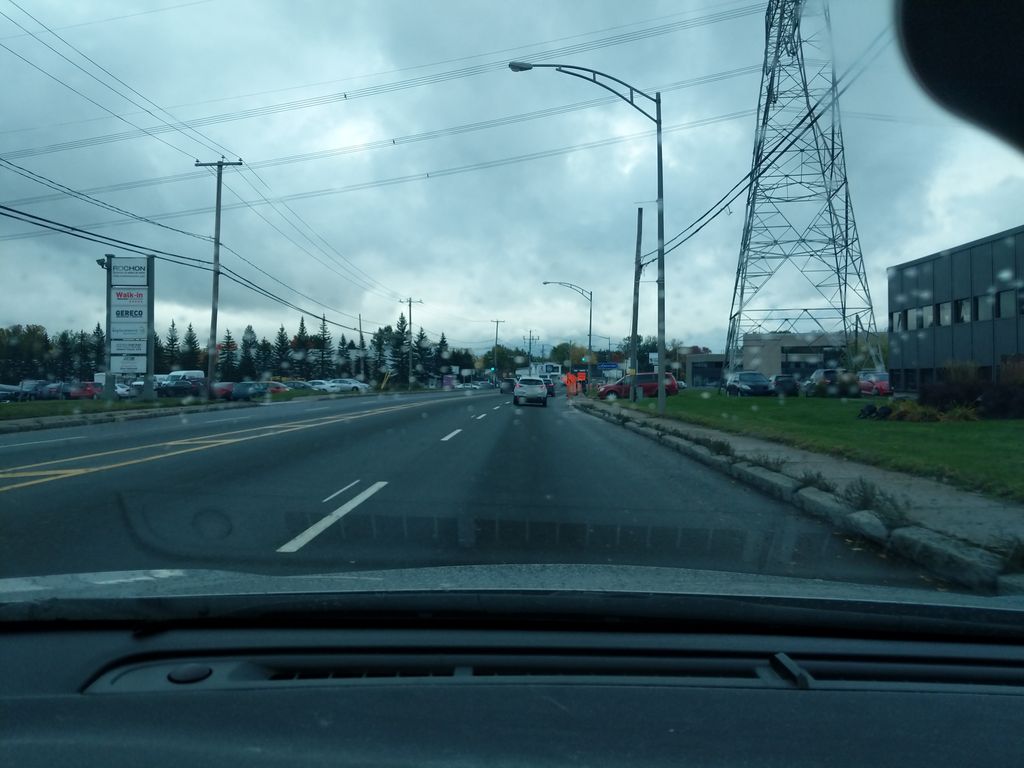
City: quebec_city